Question: I have developed Swing application in which I have used 'JDialog' to show popup.
But the problem is when I press + it shows only the dialog not the application. I also tried the modal for dialog.
My requirement is when the dialog opened on application and I press the + key it switch to another X application and again when I press + key it display dialog opened on my application. Currently it shows dialog opened but alone
How I can meet this requirement using 'JDialog'?
Here is sample code
'''
import java.awt.event.ActionEvent;
import java.awt.event.ActionListener;
import javax.swing.JButton;
import javax.swing.JFrame;
import javax.swing.JPanel;
/**
*$Id$
*/
public class Main
{
public static void main(final String[] args)
{
final JFrame jFrame = new JFrame();
jFrame.setSize(300, 200);
final JPanel panel = new JPanel();
final JButton button = new JButton("click here to open dialog");
final ProductDialog dialog = new ProductDialog();
button.addActionListener(new ActionListener()
{
@Override
public void actionPerformed(final ActionEvent e)
{
dialog.setVisible(true);
}
});
panel.add(button);
jFrame.add(panel);
jFrame.setVisible(true);
}
}
'''
## And The dialog is as under
'''
import javax.swing.JDialog;
import javax.swing.JLabel;
import javax.swing.JPanel;
public class ProductDialog extends JDialog
{
private static final long serialVersionUID = 1L;
public ProductDialog()
{
this.add(new JPanel().add(new JLabel("Test")));
this.setSize(150, 100);
this.setModal(true);
this.setLocationRelativeTo(null);
}
}
'''
Here is an image of the visual effect of a small app. that is currently displaying a security dialog in + on Windows 7. The app. itself is already visible on-screen, though the security dialog (upper left) is all that is shown in the smaller icons.

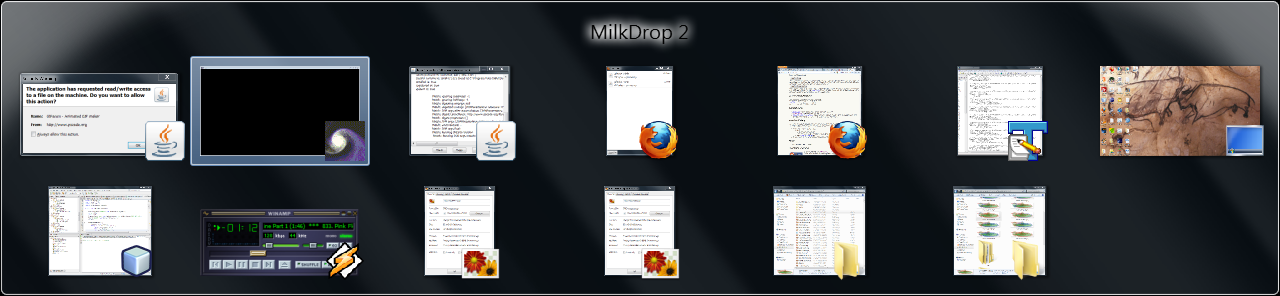
Answer: You need to set the parent window of the dialog to the 'Frame' of your application.
Small example:
'''
import java.awt.Window;
import java.awt.event.ActionEvent;
import java.awt.event.ActionListener;
import javax.swing.JButton;
import javax.swing.JDialog;
import javax.swing.JFrame;
import javax.swing.JLabel;
import javax.swing.SwingUtilities;
public class TestDialog {
protected void initUI() {
JFrame frame = new JFrame(TestDialog.class.getSimpleName());
frame.setDefaultCloseOperation(JFrame.EXIT_ON_CLOSE);
final JButton button = new JButton("Click me to open dialog");
button.addActionListener(new ActionListener() {
@Override
public void actionPerformed(ActionEvent e) {
Window parentWindow = SwingUtilities.windowForComponent(button);
JDialog dialog = new JDialog(parentWindow);
dialog.setLocationRelativeTo(button);
dialog.setModal(true);
dialog.add(new JLabel("A dialog"));
dialog.pack();
dialog.setVisible(true);
}
});
frame.add(button);
frame.pack();
frame.setVisible(true);
}
public static void main(String[] args) {
SwingUtilities.invokeLater(new Runnable() {
@Override
public void run() {
new TestDialog().initUI();
}
});
}
}
'''